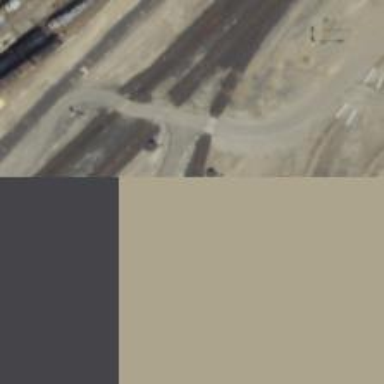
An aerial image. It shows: Railway signal.